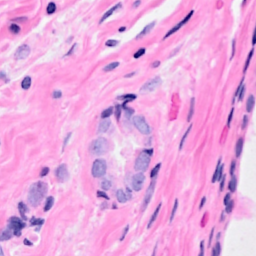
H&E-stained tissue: Breast